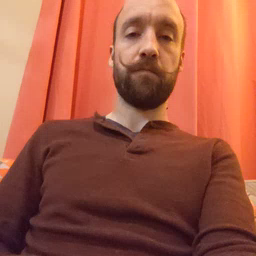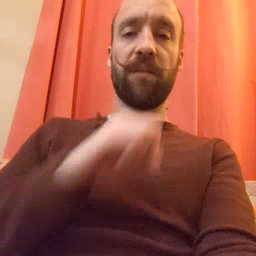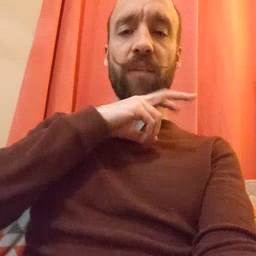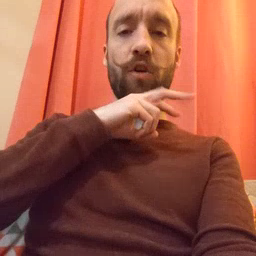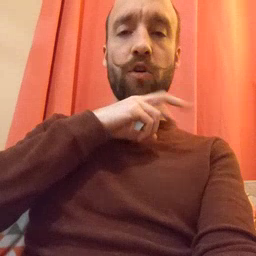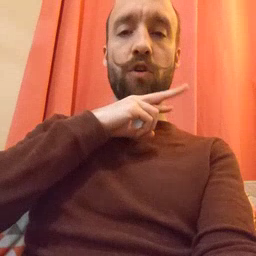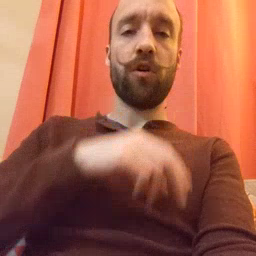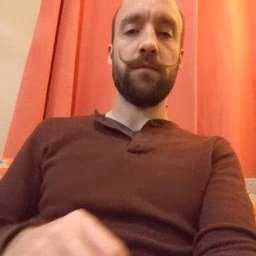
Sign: frog